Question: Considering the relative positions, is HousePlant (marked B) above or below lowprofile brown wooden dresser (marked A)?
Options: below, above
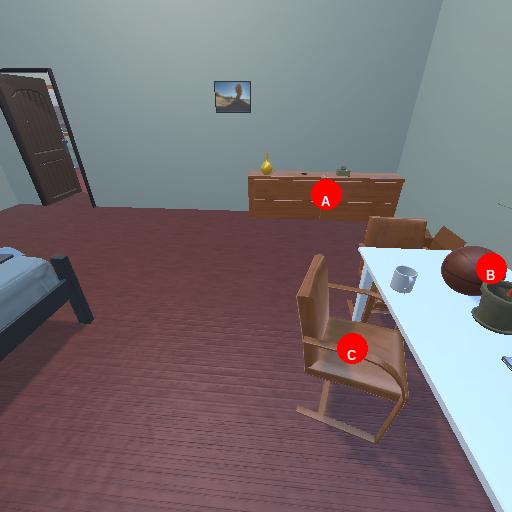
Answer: below